Question: I am having a problem with css3 inline layout, Please see this website footer social icons are not coming inline
<URL>
Please help me, Need help indeed!

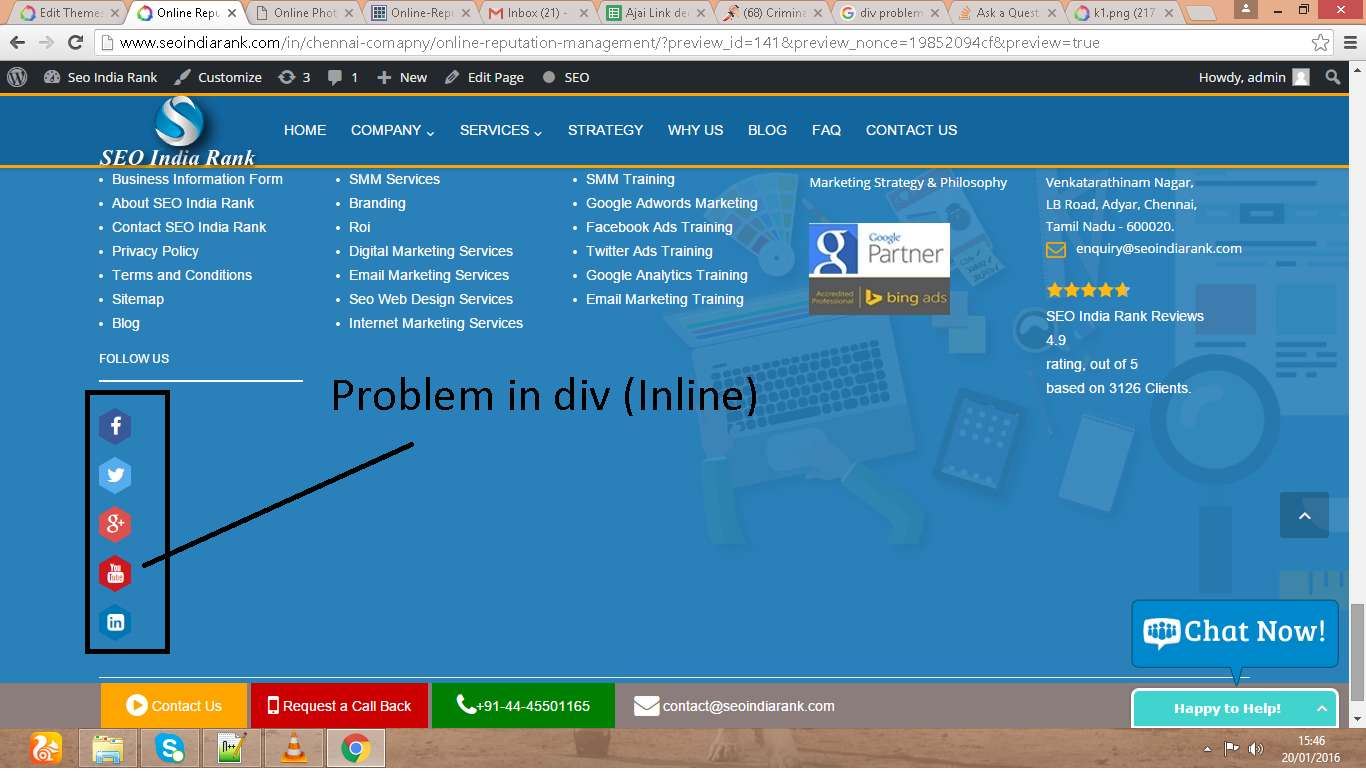
Answer: just remobe '<br>' tag from code; and give some padding for better look